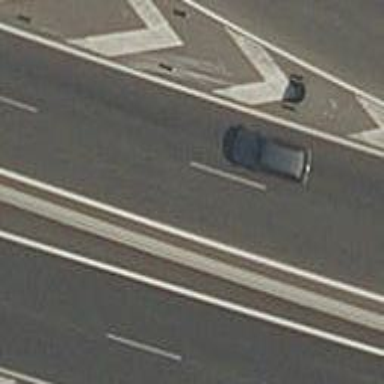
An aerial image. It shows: Motorway.